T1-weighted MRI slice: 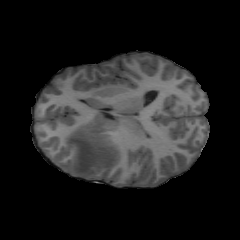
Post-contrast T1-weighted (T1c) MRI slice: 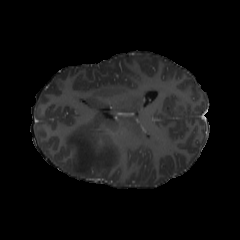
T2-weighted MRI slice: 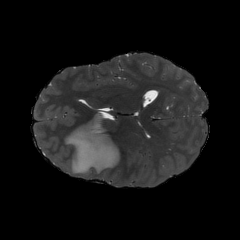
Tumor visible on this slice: yes